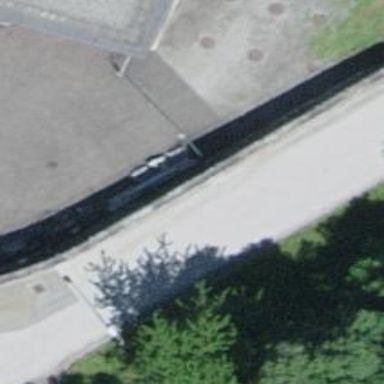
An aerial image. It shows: Retaining wall.